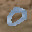
Label: 0